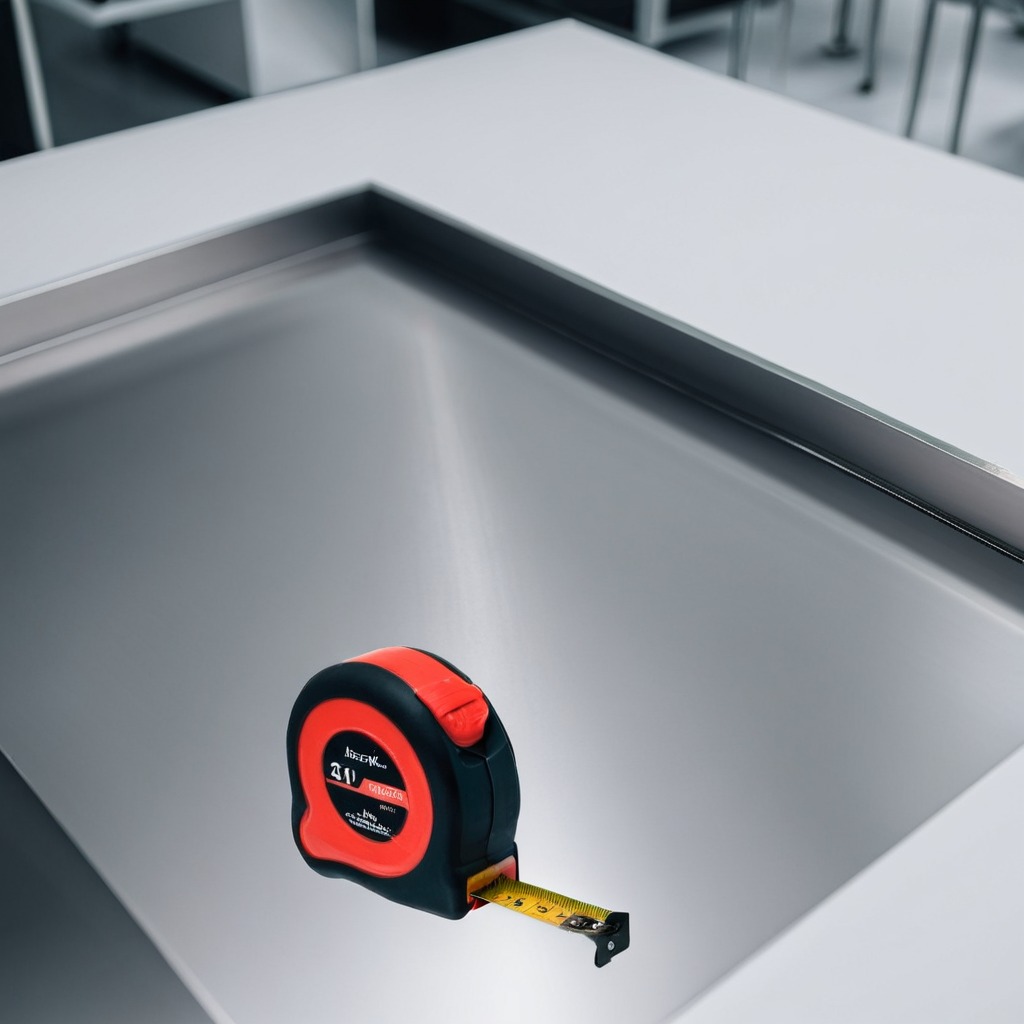
A measuring tape is lying on a stainless steel table in a high-end prototyping lab.